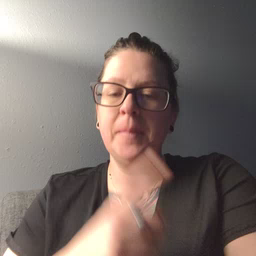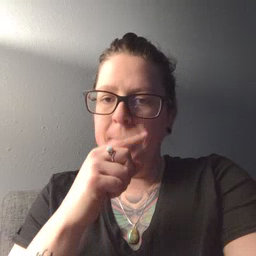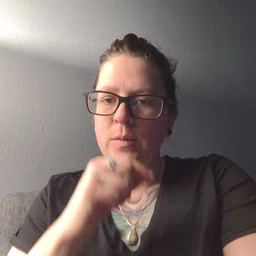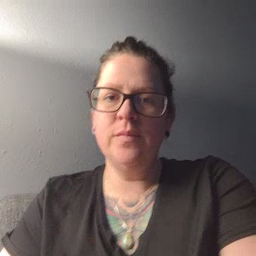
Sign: mouse